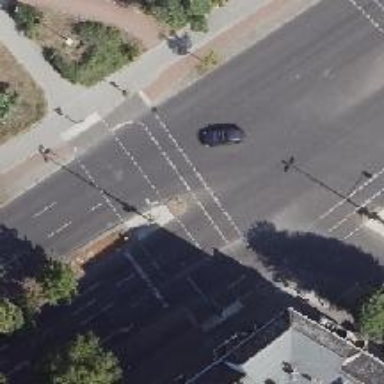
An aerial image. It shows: Traffic island located on footway.